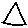
Label: triangle